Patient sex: M
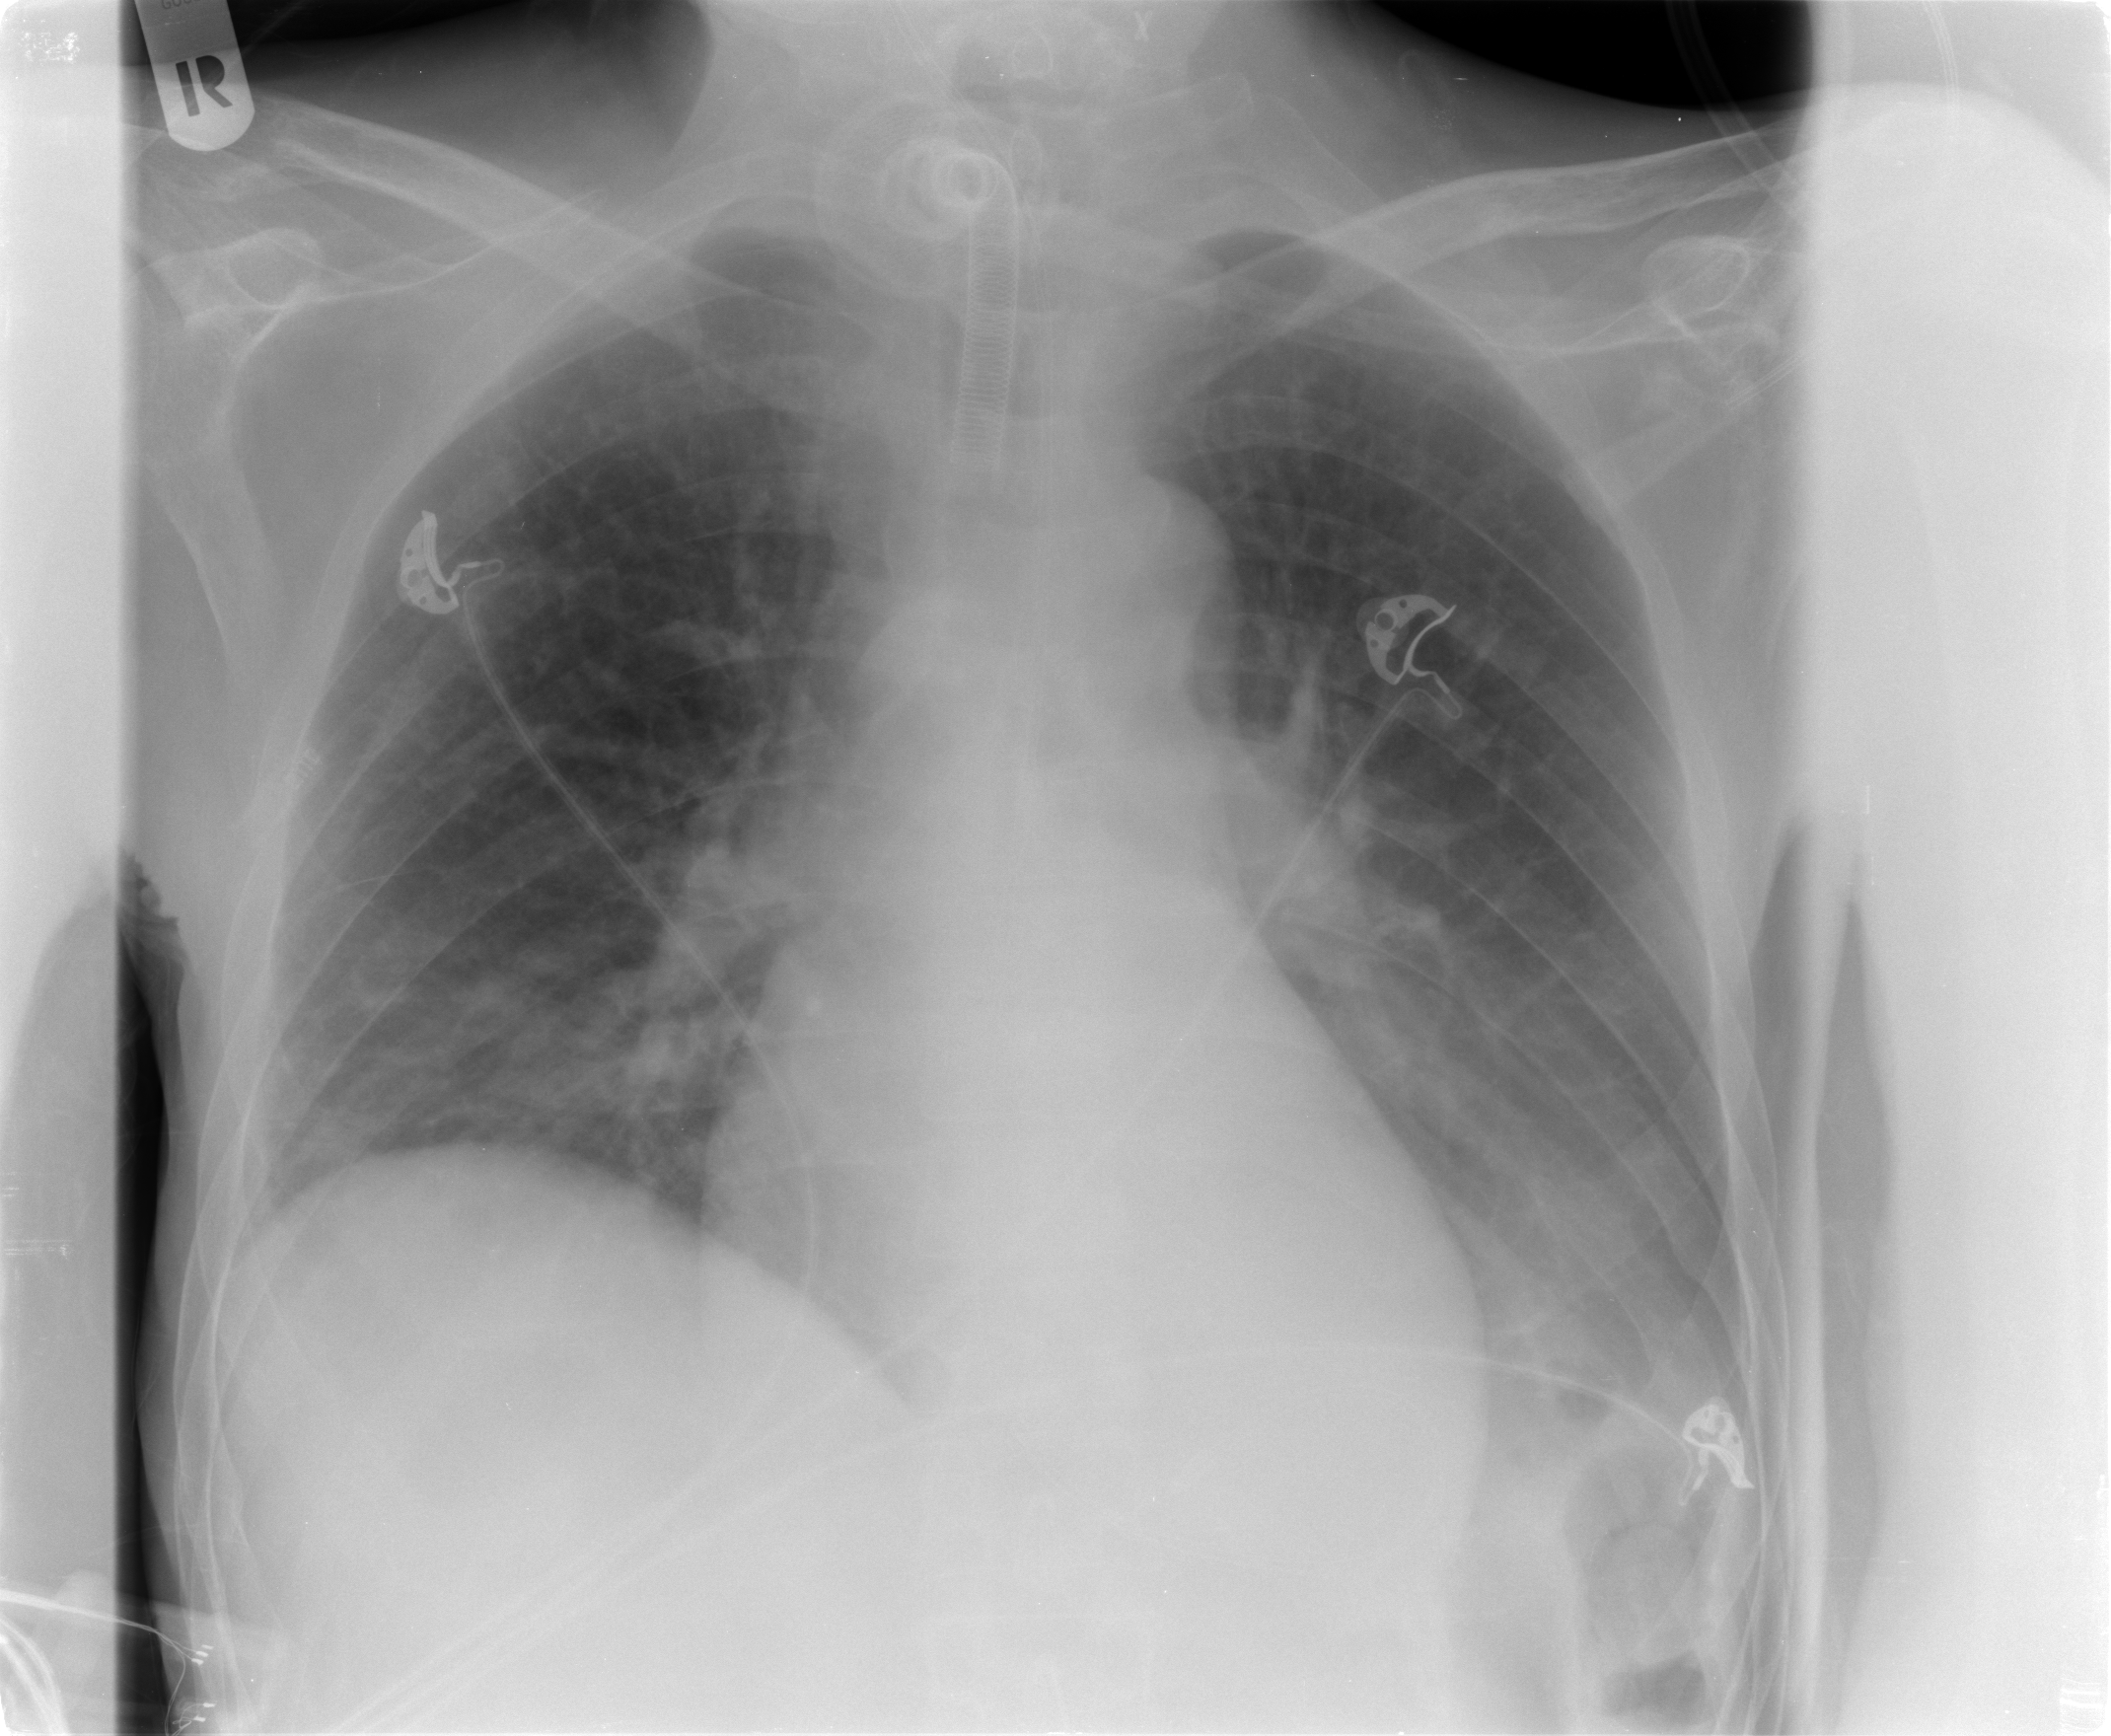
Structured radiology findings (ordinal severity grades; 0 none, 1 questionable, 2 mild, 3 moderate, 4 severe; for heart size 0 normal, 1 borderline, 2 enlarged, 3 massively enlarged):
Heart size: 0
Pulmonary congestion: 0
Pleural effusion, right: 0
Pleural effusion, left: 2
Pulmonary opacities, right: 0
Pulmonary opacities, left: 0
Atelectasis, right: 0
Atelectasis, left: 1